Interaction volume radius: 5 \u00c5
Interaction volume height: 20 \u00c5
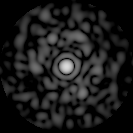
Disorder parameter: 0.8467